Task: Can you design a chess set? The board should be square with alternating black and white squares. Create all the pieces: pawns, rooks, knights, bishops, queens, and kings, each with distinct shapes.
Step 626:
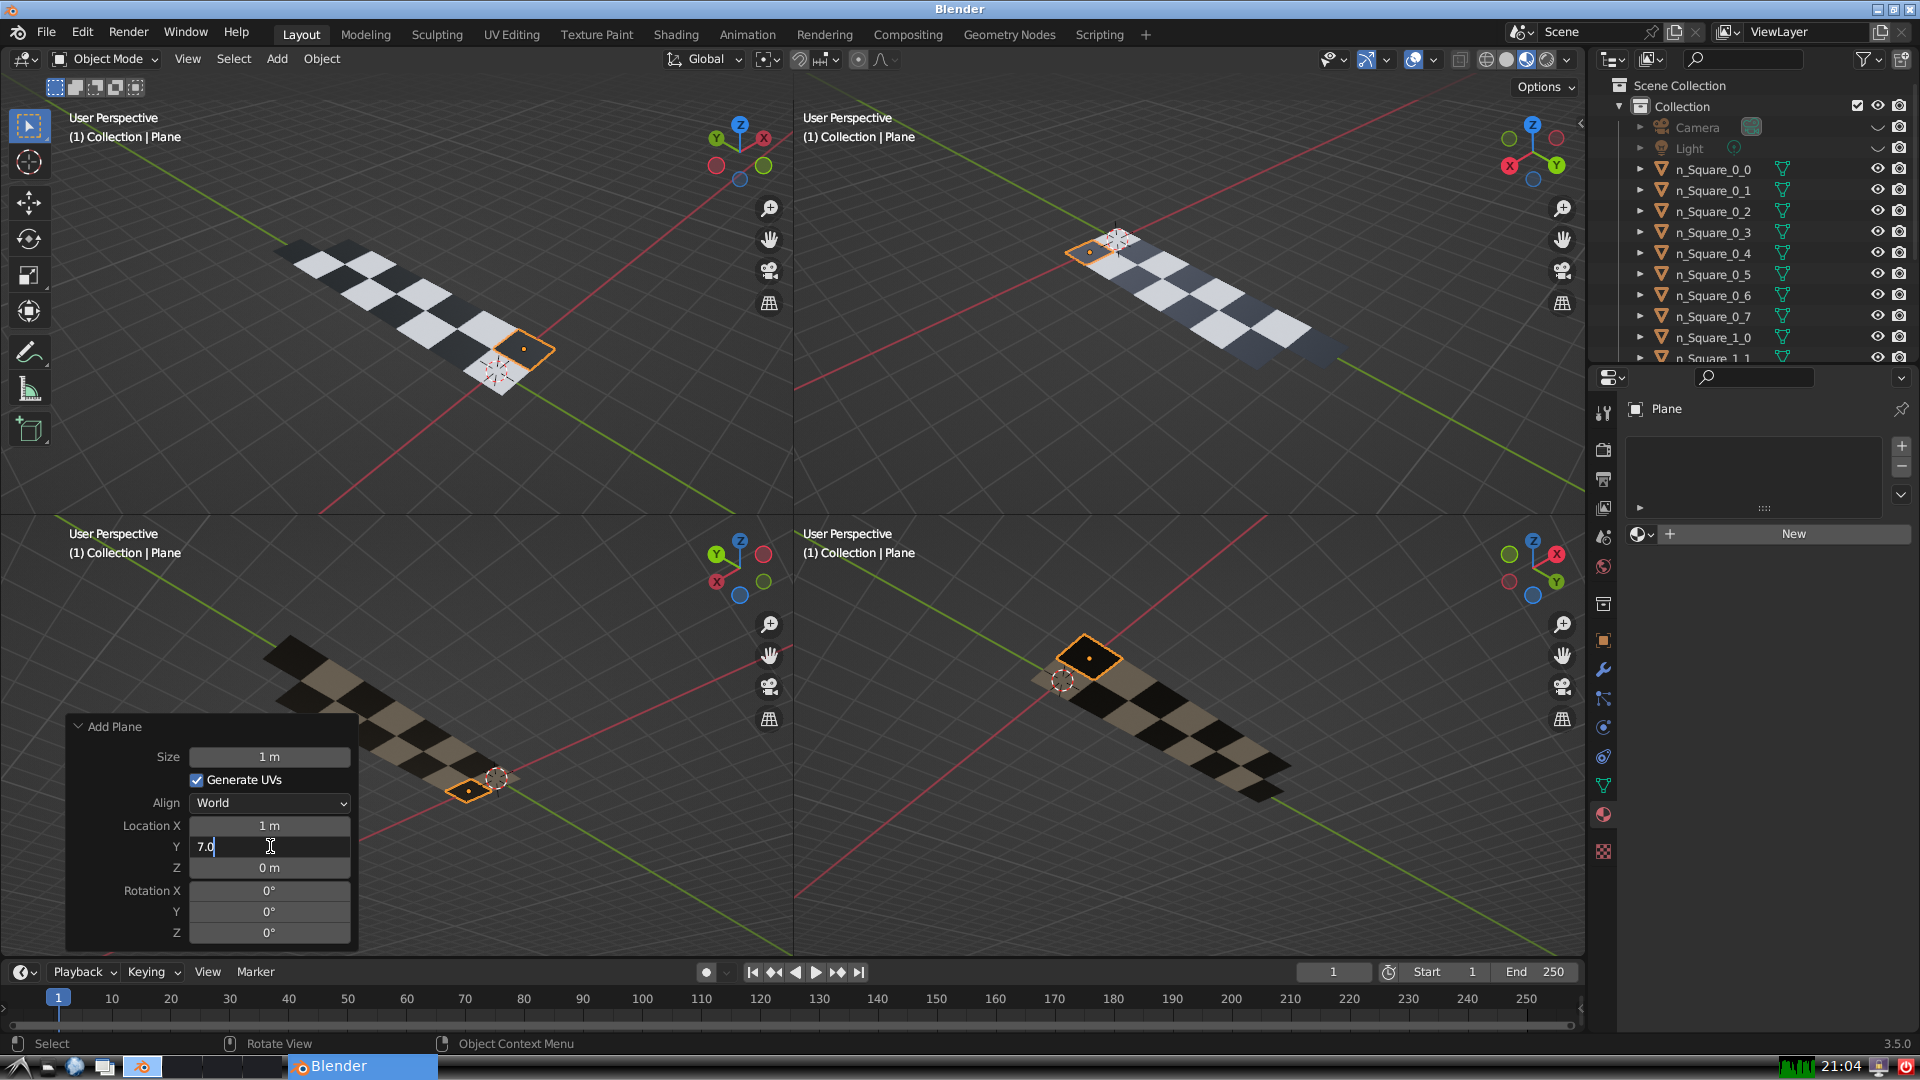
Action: {"key_press": ['Return']}